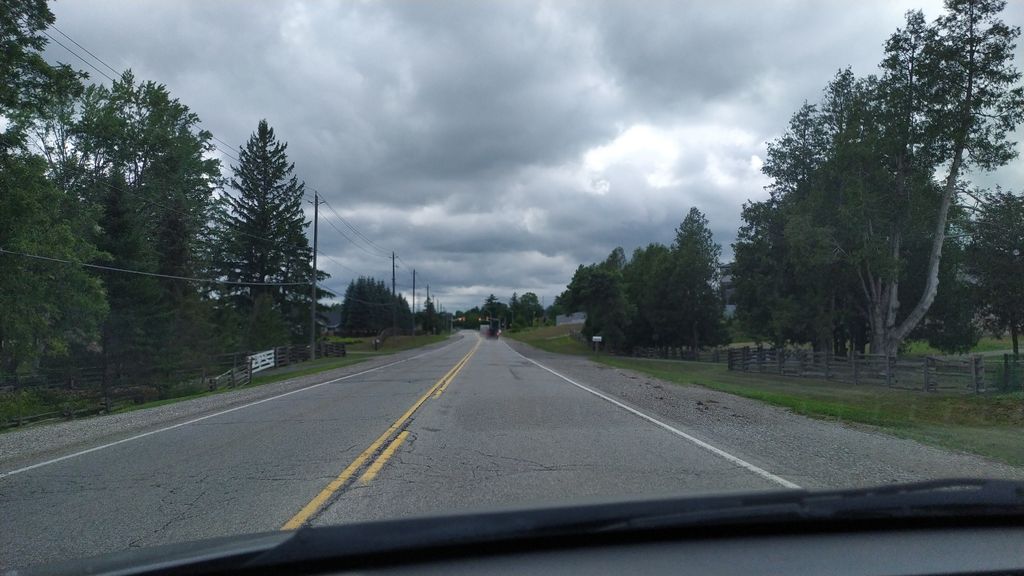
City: kitchener-waterloo